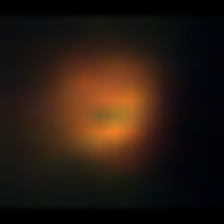
Taxon: NanoPlankton
Group: Other